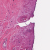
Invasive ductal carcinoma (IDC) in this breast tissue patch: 0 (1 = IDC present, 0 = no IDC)